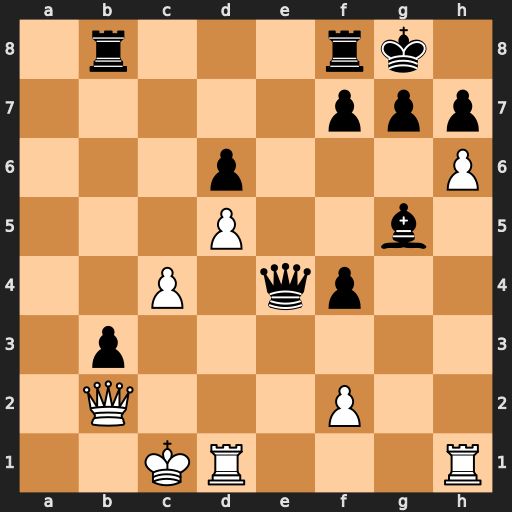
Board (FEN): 1r3rk1/5ppp/3p3P/3P2b1/2P1qp2/1p6/1Q3P2/2KR3R
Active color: w
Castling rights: -
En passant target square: -
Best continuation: Qxg7#